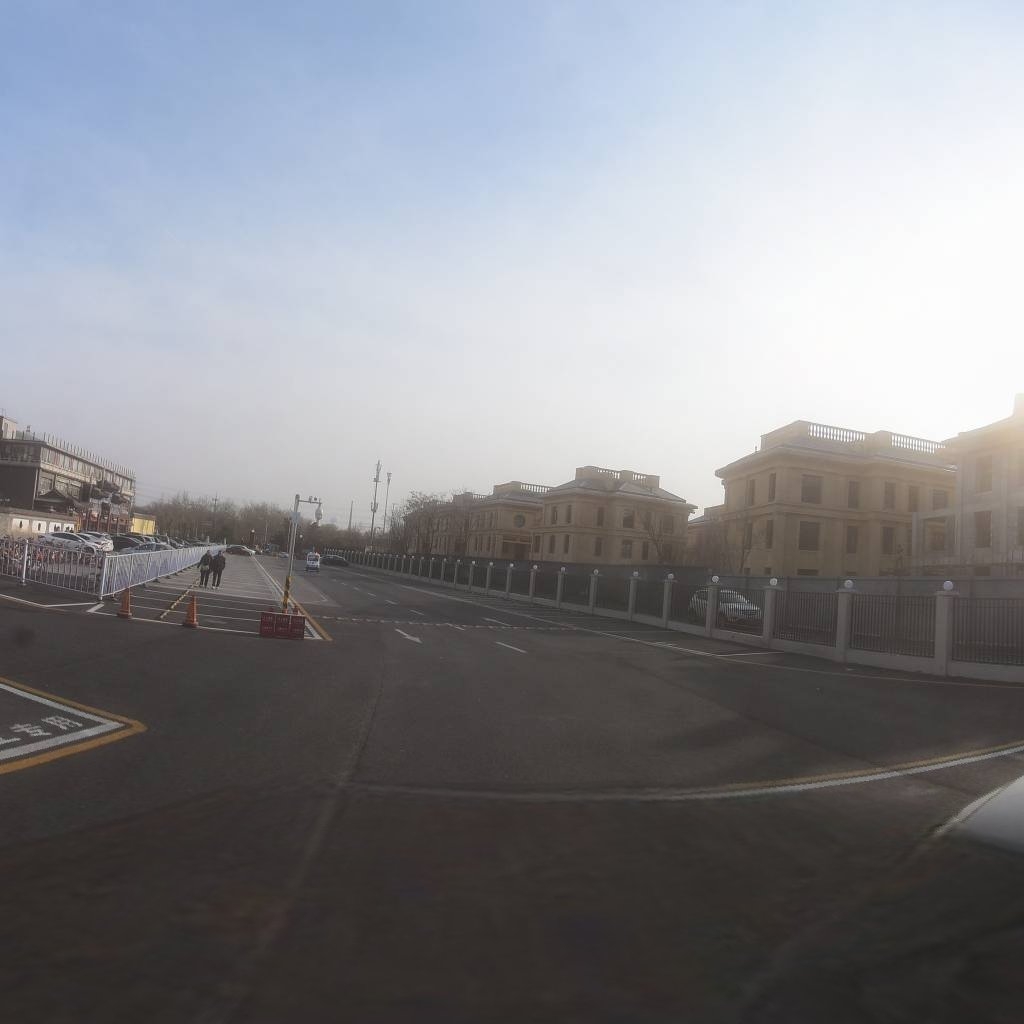
Region: Chaoyang
Road damage annotations: longitudinal crack, longitudinal crack